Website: slack
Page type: payment
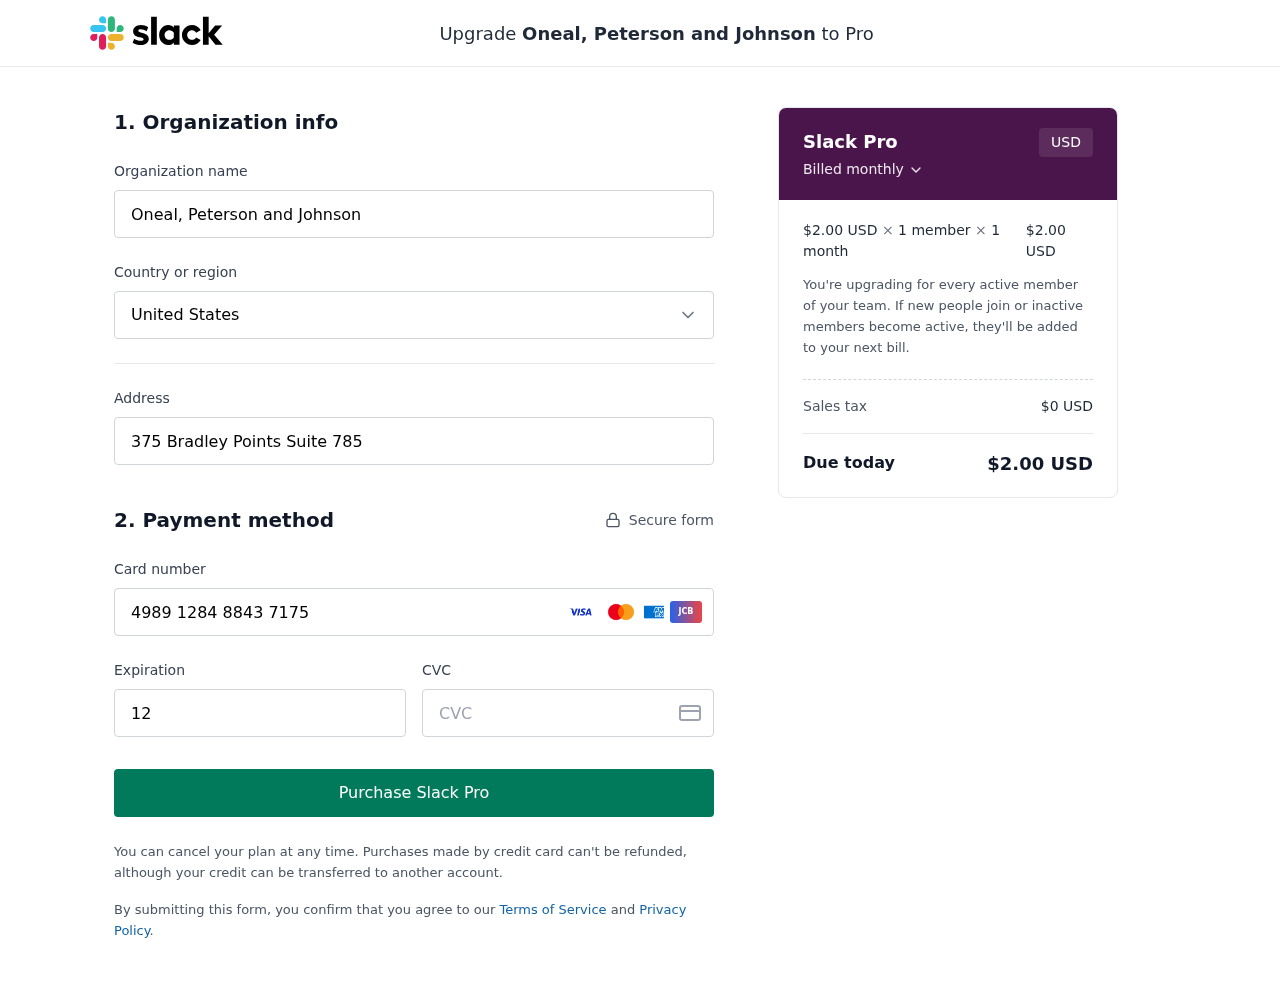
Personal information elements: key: PII_CARD_CVV
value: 506
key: PII_CARD_EXPIRY
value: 12/30
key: PII_CARD_NUMBER
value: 4989 1284 8843 7175
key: PII_COMPANY
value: Oneal, Peterson and Johnson
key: PII_COUNTRY
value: United States
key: PII_STREET
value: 375 Bradley Points Suite 785
Product elements: key: PRODUCT1_PRICE
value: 2
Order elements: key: ORDER_SUBTOTAL
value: $2.00 USD
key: ORDER_TAX
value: $0 USD
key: ORDER_TOTAL
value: $2.00 USD